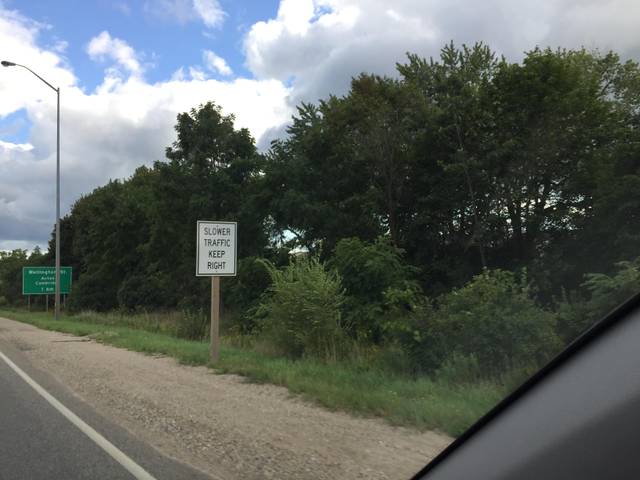
Region: Canada
Coordinates: 43.536, -80.279